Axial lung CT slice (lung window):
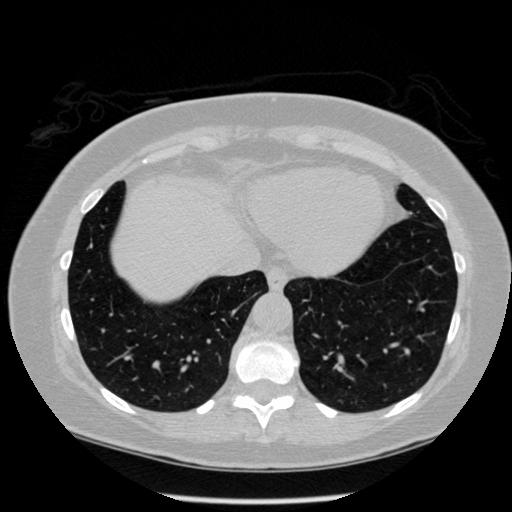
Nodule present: no